Question: I think it would be 32-bits because the instruction is 32 bit machine code. Is that correct?

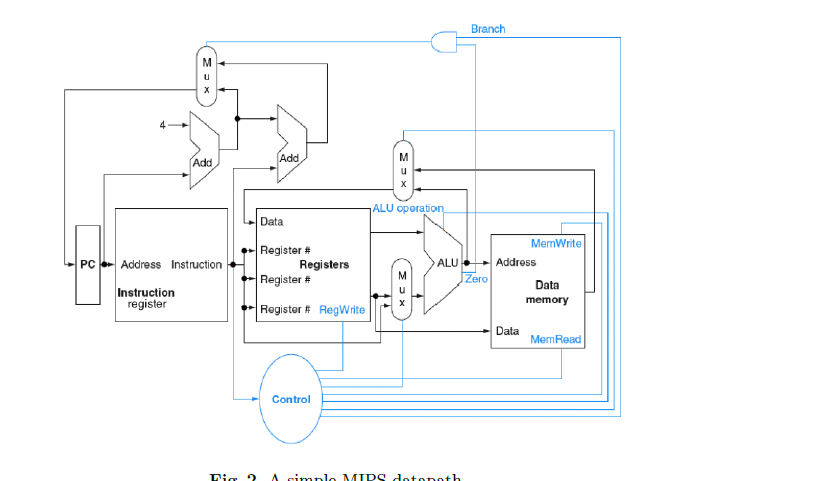
Answer: It depends on the controller, whether this is single cycle datapath or pipelined which requires more control, but for a simple single cycle data path the 32 bit input to the controller should be more than enough